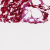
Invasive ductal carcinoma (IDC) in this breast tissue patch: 0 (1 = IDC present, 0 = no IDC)